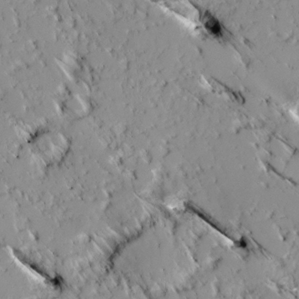
Label: non_frost